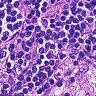
Metastatic tissue present: no